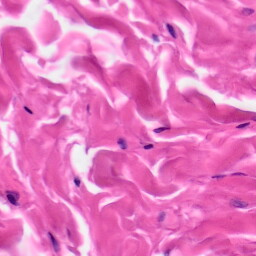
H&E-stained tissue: Skin